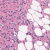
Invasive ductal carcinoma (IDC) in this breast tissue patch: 1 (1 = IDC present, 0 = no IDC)